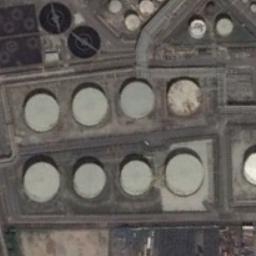
Label: storage tanks